Question: I've got a group of buttons (divs) which I would like to be the same length for all buttons within a logical group.
I could simply do a 'min-length' for the CSS style of the button, however some button groups are short, while others are very long. This makes a uniform 'min-length' either insufficient for long groups or wasteful/stupid looking for short ones. Additionally, multiple groups (short and long) can appear on the same screen.

(These divs are all styled with 'display: inline-block', so that's why they don't fill the width of the container)
I've thought of a few nasty solutions to this, but none are preferable:
- 'min-length'-
I was wondering if there was a generic, pure CSS solution to the above problem instead of using either of these methods. Thanks for any help you can provide.
---
: Here is the markup and CSS I've got so far. Pretty simple:
'''
<div class="wrapper">
<div class="button">Lorem ipsum</div>
<div class="button">Lorem ipsum dolar</div>
<div class="button">Lorem</div>
</div>
'''
'''
div.button { display: inline-block; min-width: 50px; }
'''
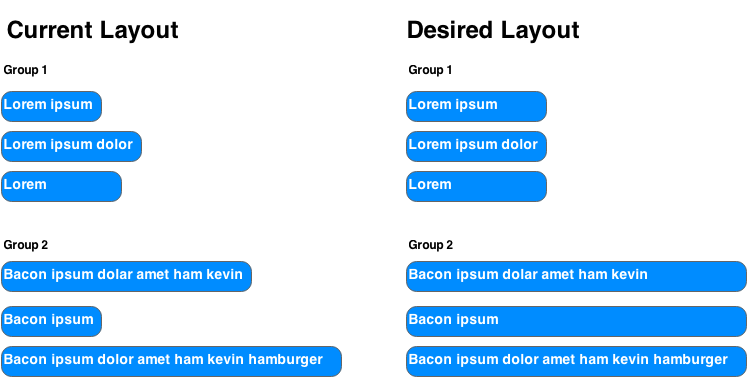
Answer: Wrap similar buttons in a container div with a desired width and set the inners divs to:
'''
box-sizing: border-box;
width: 100%;
'''
This will allow you to edit the widths of a logical grouping in one place.